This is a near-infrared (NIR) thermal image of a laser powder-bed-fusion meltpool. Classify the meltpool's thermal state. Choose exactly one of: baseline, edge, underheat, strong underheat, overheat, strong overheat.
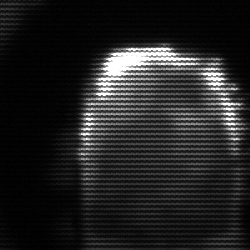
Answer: baseline